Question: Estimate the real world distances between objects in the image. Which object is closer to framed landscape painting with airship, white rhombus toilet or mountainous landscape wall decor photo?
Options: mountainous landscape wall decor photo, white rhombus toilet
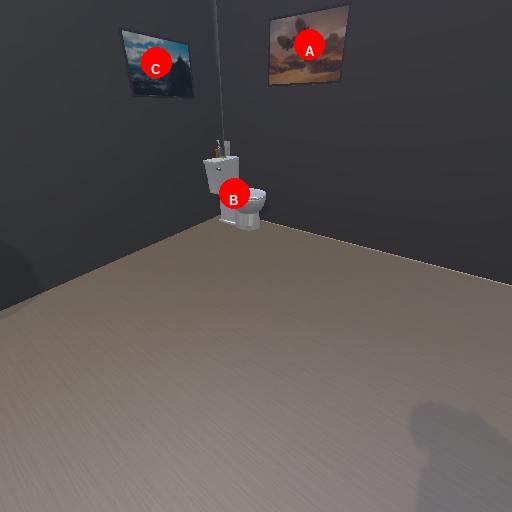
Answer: mountainous landscape wall decor photo